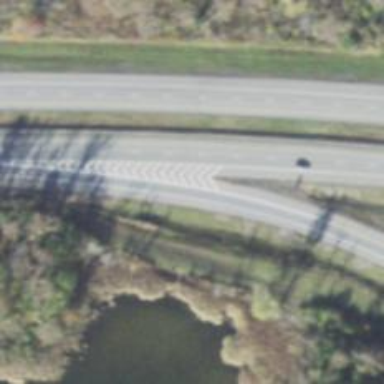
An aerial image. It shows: Asphalt motorway link.